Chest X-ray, PA view. Patient: 32 years old, sex M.
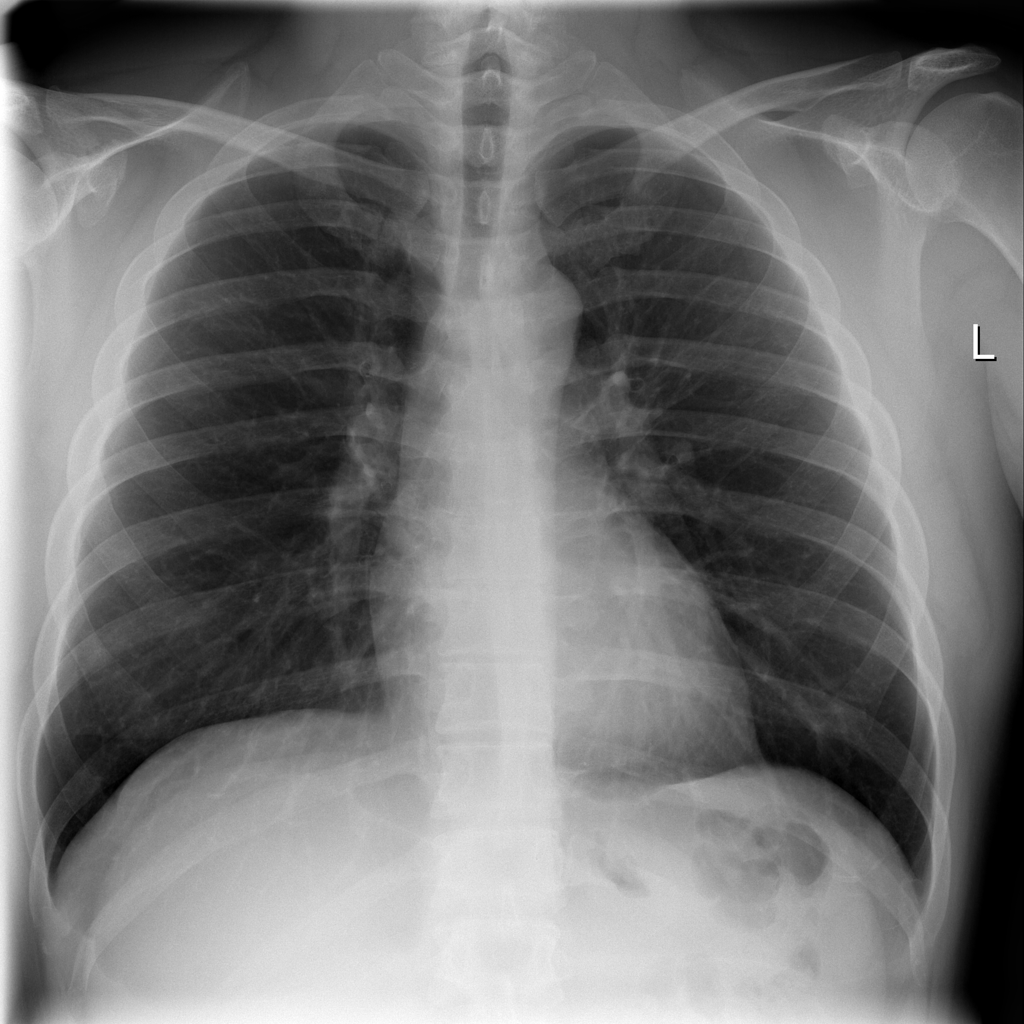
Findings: No Finding